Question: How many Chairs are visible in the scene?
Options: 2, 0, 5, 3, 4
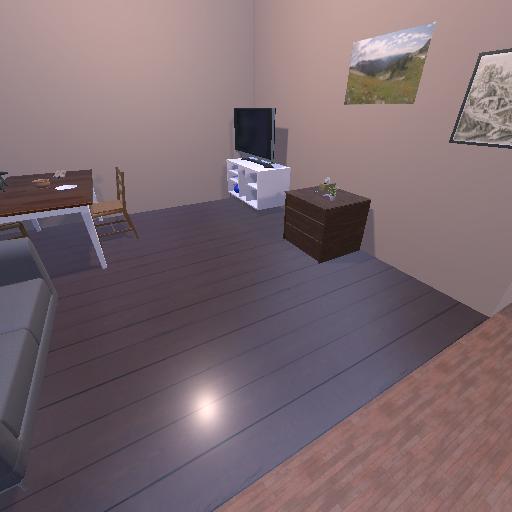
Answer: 2